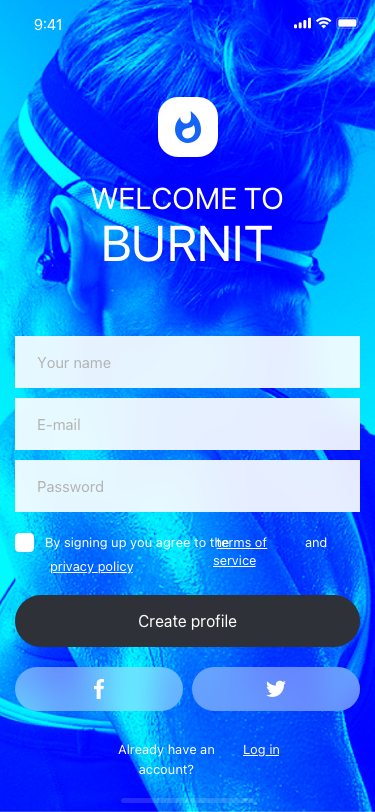
Text in this UI design:
Welcome to
BurnIt
and
 terms of service
privacy policy
Log in
Already have an account?